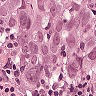
Metastatic tissue present: yes